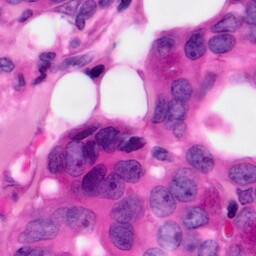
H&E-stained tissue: Pancreatic